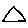
Label: triangle